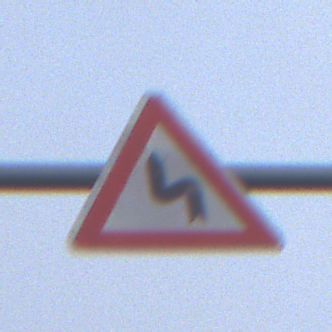
Verkehrszeichen: DoppelkurveZunaechstLinks
Umgebung: Outdoor, Nature
Tageszeit: SunriseSunset
Wetter: Overcast
Licht: Natural
Jahreszeit: NotSpecified
Kontrast: LowContrast